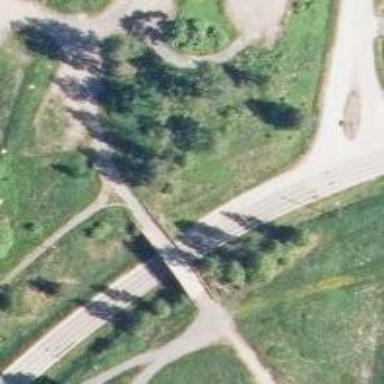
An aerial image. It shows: Footway road with bridge designed for nordic skiing. The skiing route has intermediate difficulty level and is groomed for classic and skating techniques.